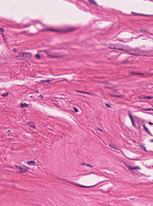
Tumor epithelial tissue: no
Tumor-associated stroma tissue: yes
Normal tissue: no